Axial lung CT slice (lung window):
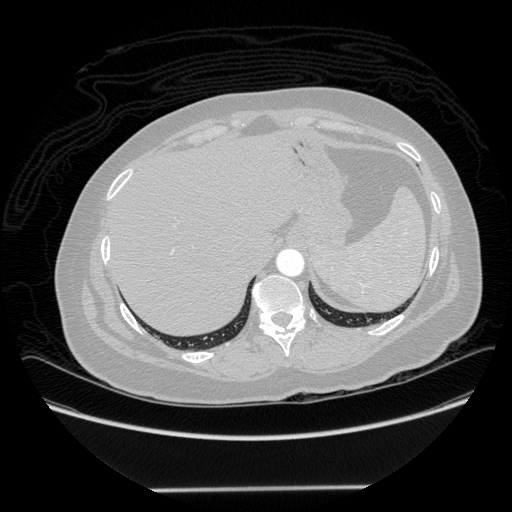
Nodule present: no